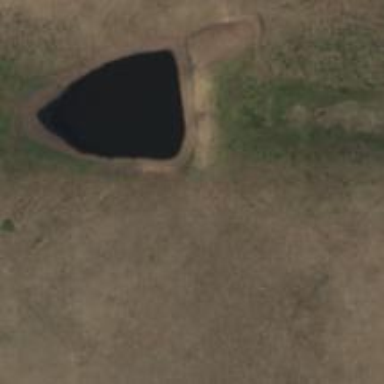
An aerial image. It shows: Reservoir.